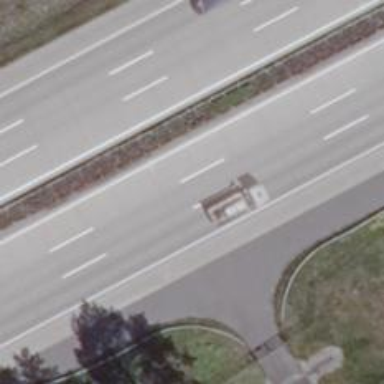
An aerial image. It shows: Asphalt motorway.